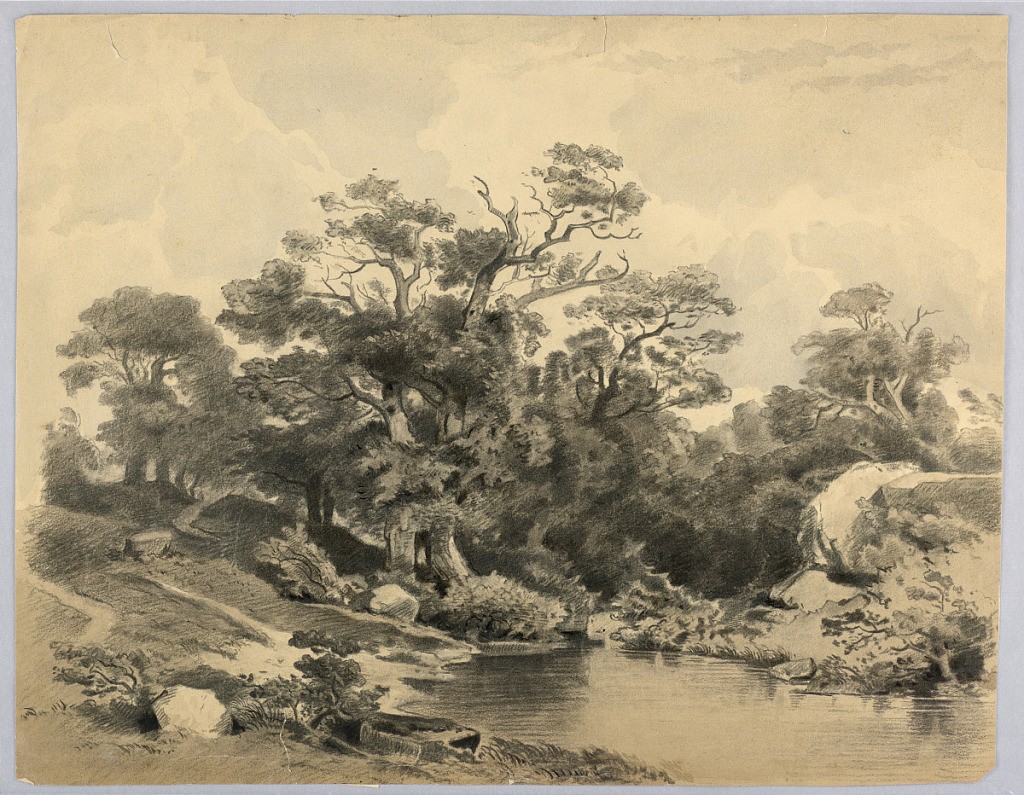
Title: Study of landscape
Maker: William Stanley Haseltine, American, 1835–1900
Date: ca. 1855
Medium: Graphite, charcoal, brush and wash on paper
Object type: Drawing
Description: Sketch of a forest beside a pond.